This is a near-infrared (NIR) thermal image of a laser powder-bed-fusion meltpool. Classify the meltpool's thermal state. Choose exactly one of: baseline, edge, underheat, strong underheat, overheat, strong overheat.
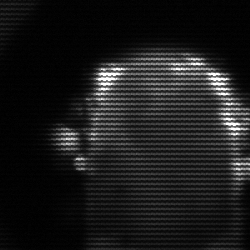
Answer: baseline